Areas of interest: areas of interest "Scenic Spot"
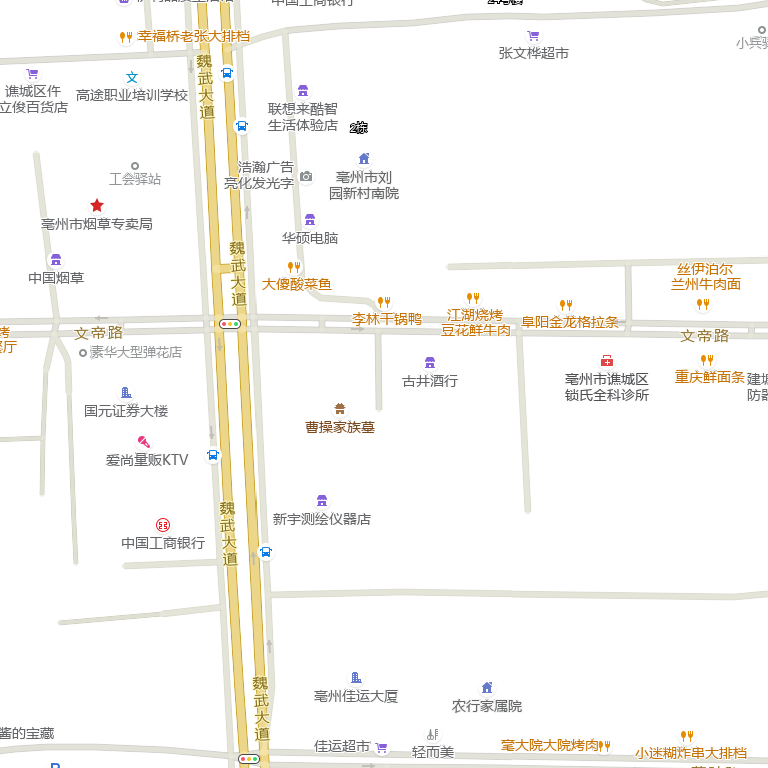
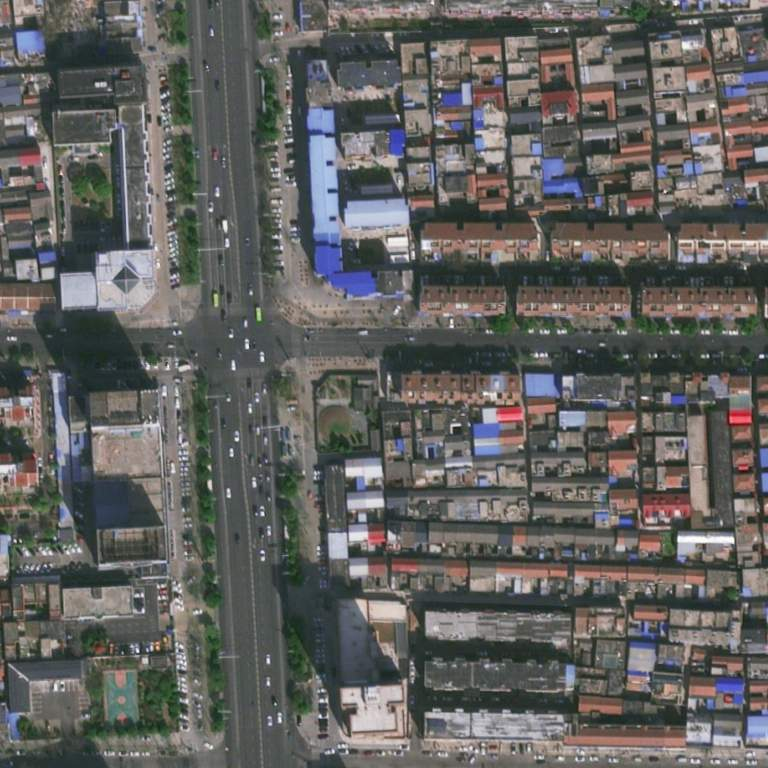